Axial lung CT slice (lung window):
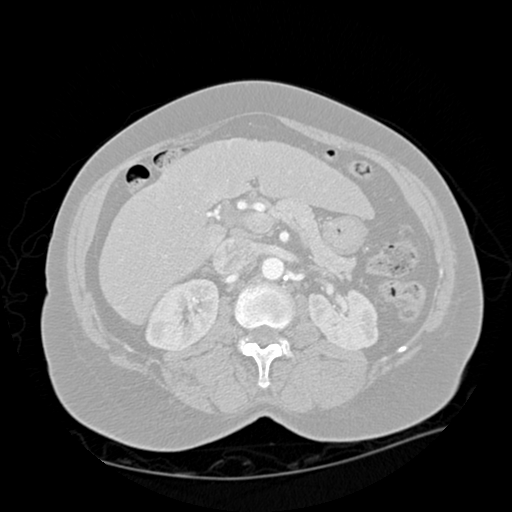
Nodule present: no